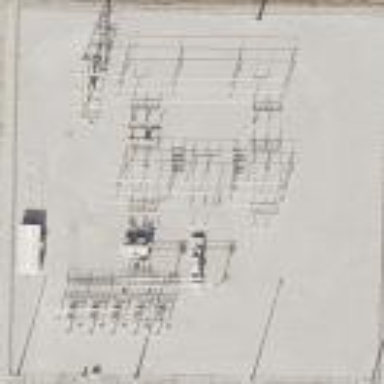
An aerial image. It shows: Distribution substation surrounded by fence.